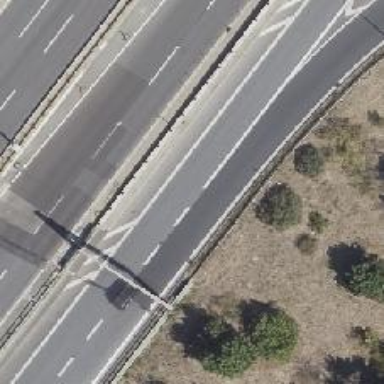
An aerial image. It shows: Asphalt motorway link.